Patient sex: M
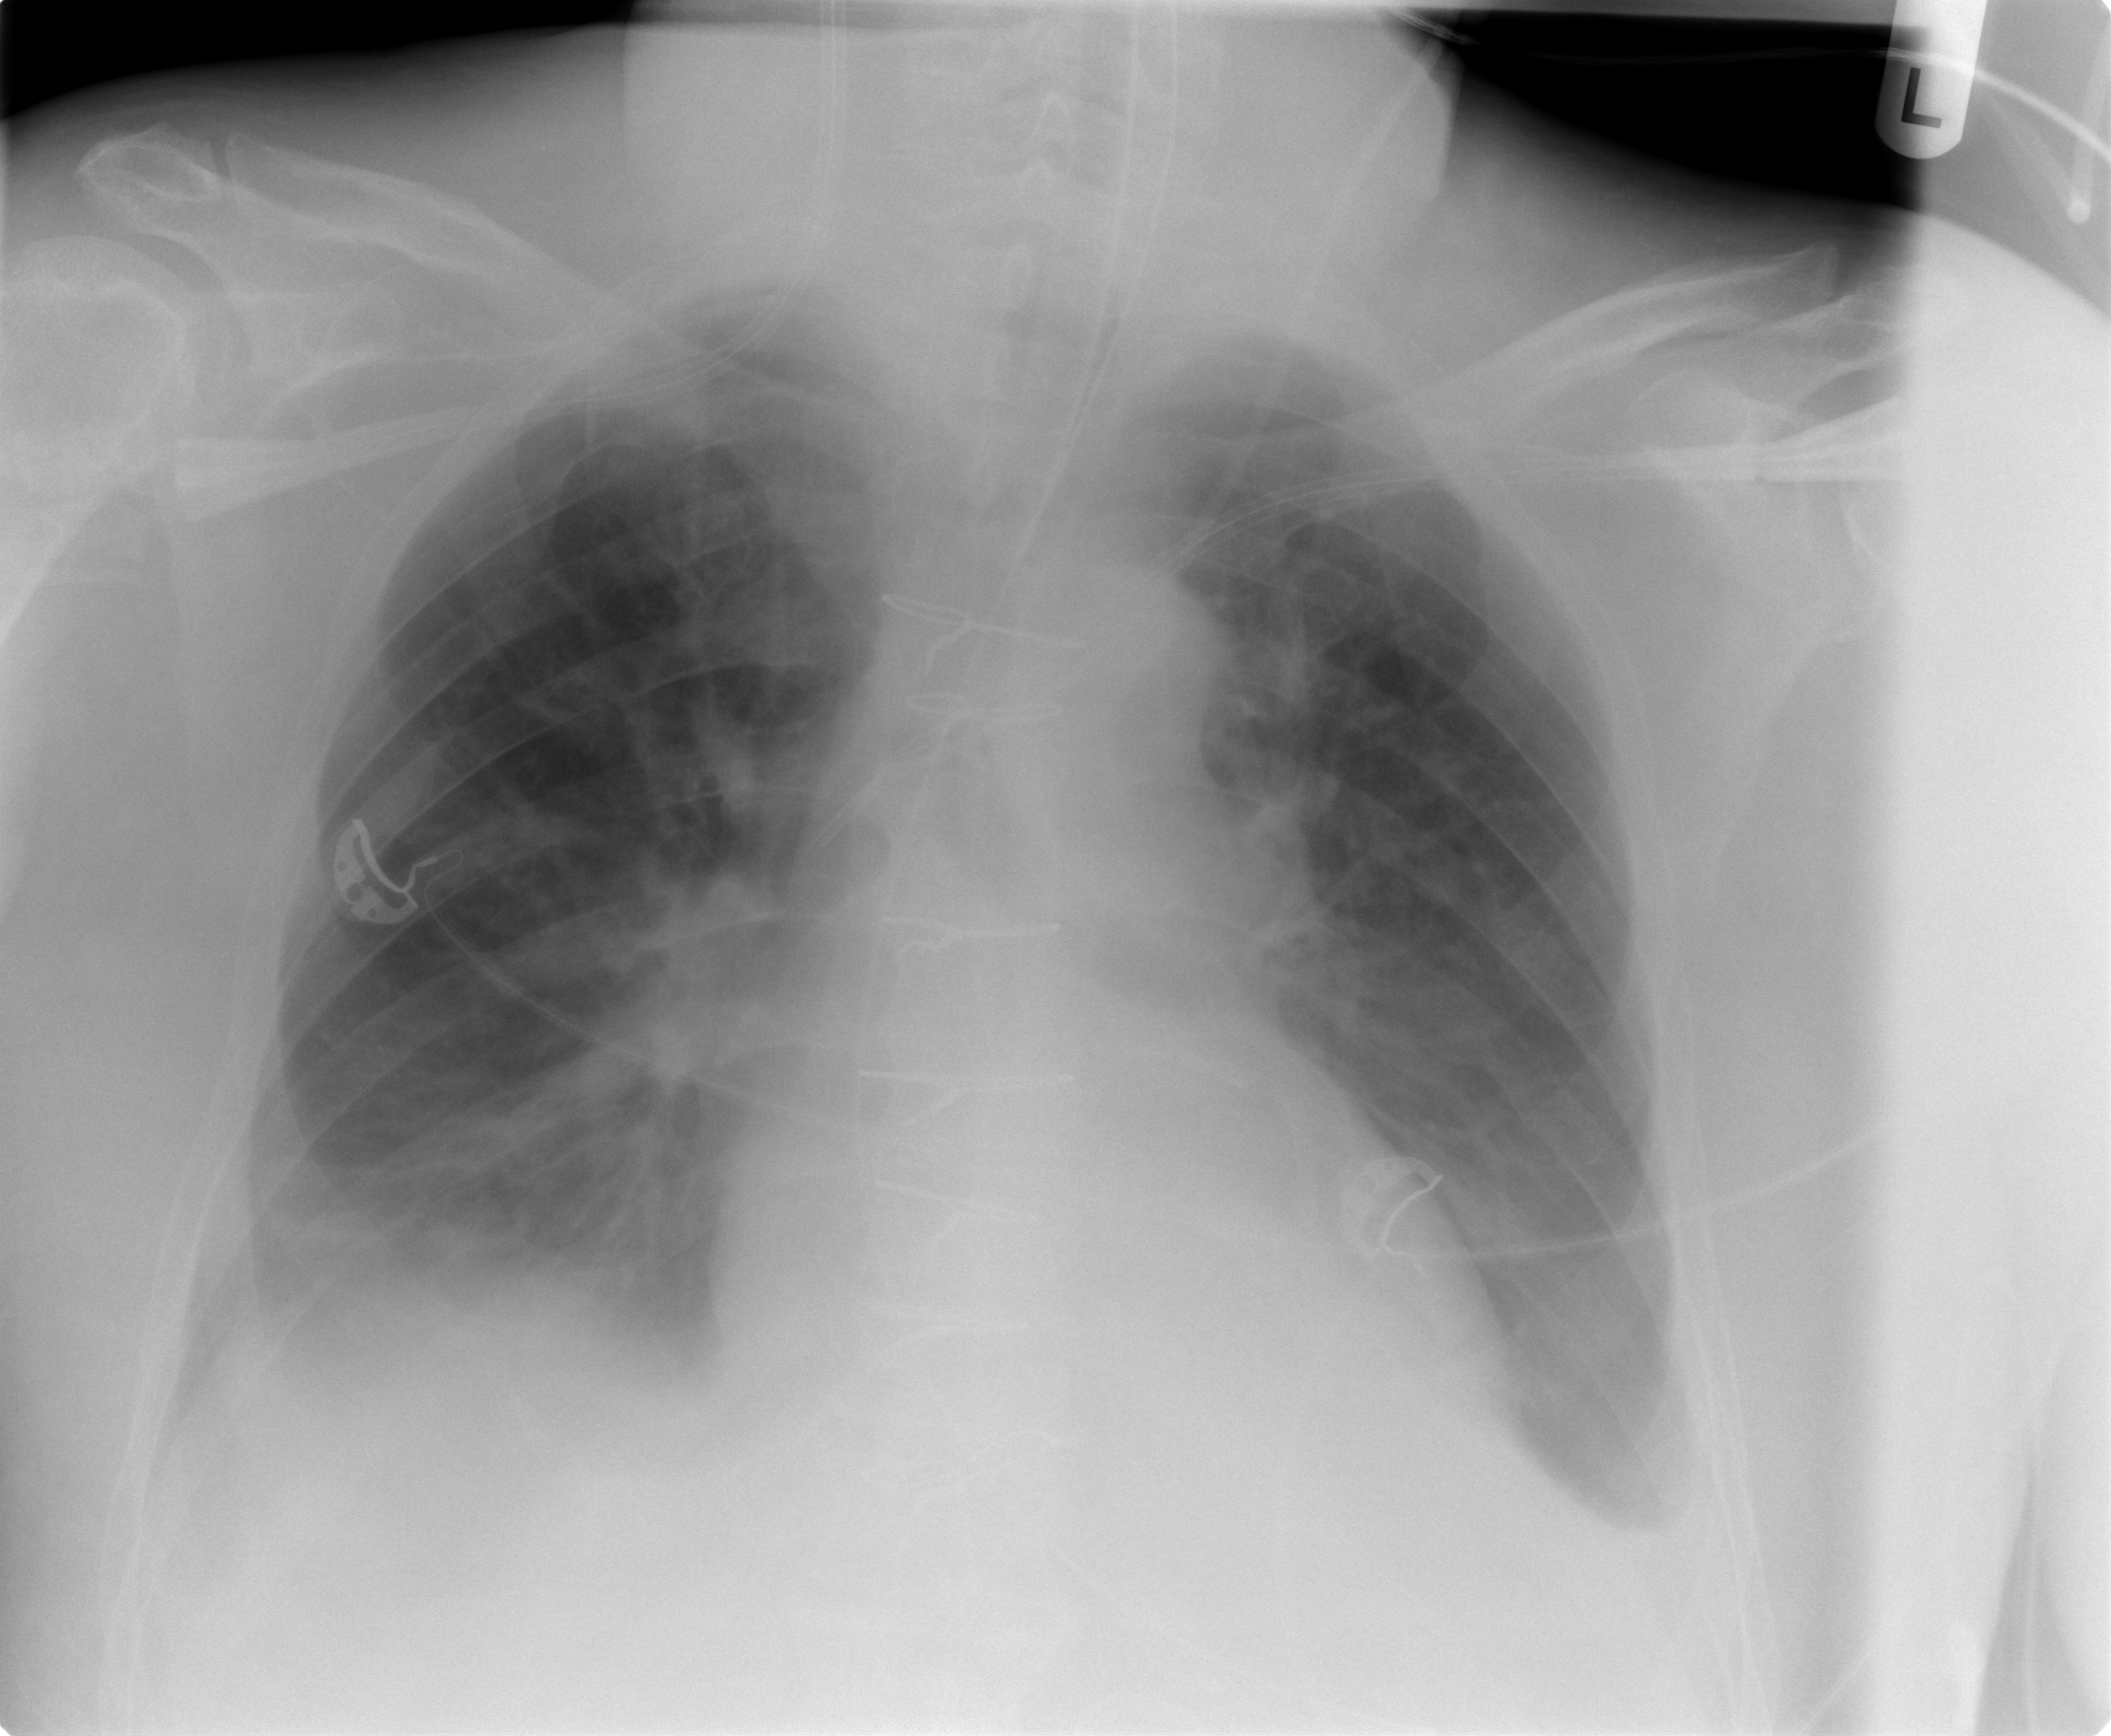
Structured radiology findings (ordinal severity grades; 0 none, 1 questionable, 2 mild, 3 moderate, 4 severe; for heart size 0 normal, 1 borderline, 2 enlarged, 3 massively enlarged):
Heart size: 1
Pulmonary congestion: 2
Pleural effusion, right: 2
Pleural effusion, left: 2
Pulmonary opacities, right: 3
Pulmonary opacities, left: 2
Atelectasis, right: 2
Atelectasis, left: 2